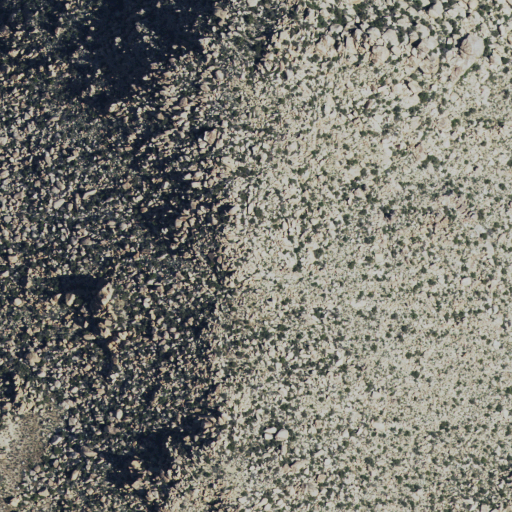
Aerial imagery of mountain in California named Red Top containing shrub and barren land